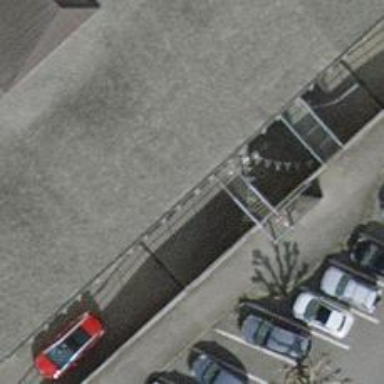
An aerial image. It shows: Parking aisle road leading through building passage tunnel.